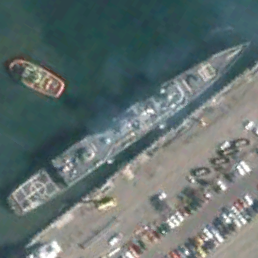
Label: cruiser